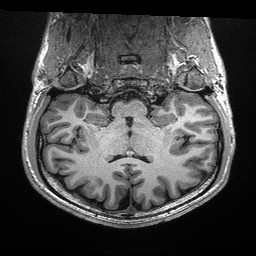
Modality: T1w
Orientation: sagittal
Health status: healthy
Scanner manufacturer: siemens
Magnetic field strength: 3 T
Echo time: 0.00298 s